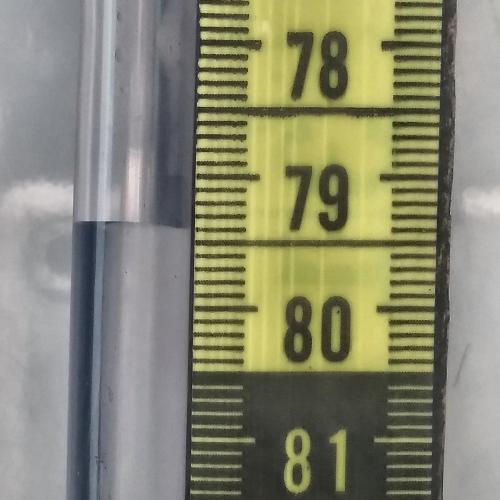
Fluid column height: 79.4 cm